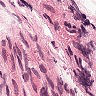
Metastatic tissue present: no